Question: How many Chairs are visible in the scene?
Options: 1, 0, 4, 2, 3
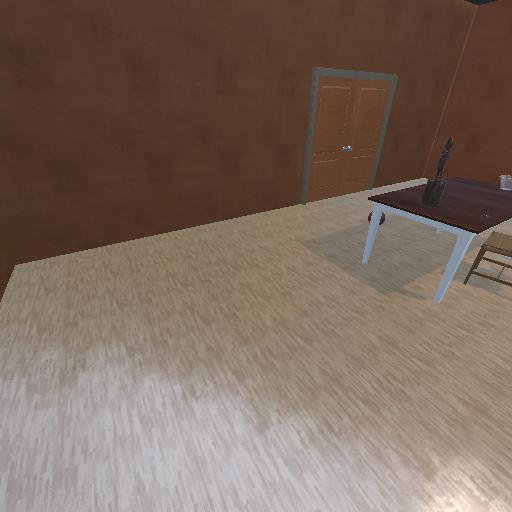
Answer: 1